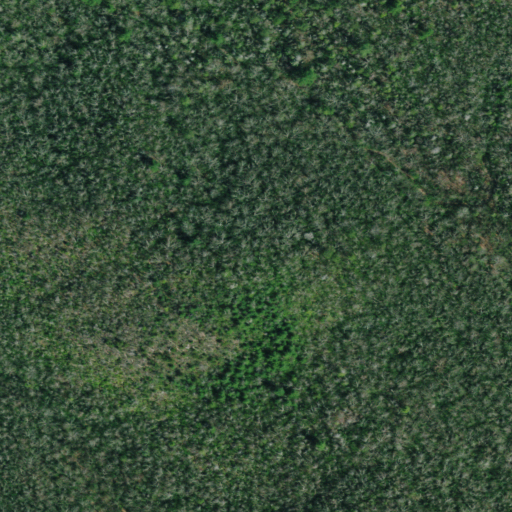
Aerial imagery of ridge(s) in Tennessee named Bear Trail Ridge containing only mixed forest